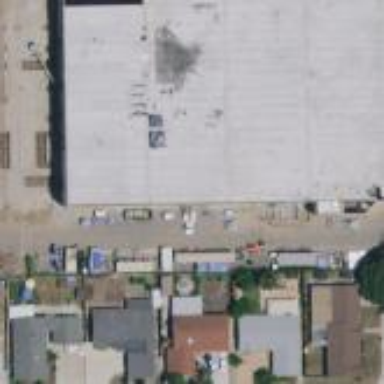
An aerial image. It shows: Industrial building.